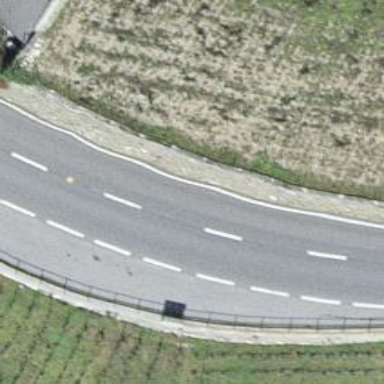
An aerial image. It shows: Primary road with asphalt surface.